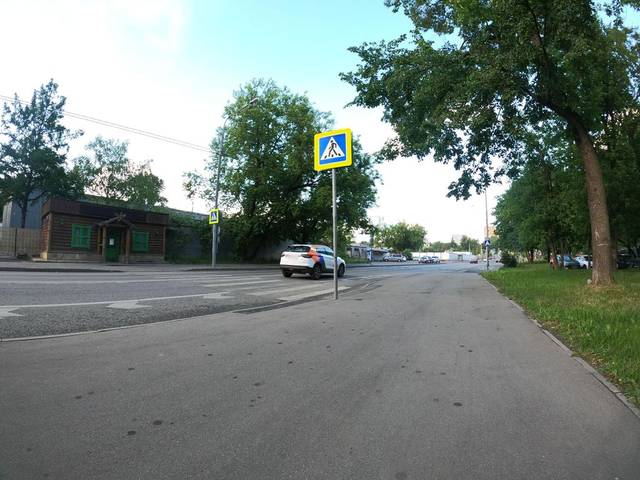
Region: Russia
Coordinates: 55.801, 37.696